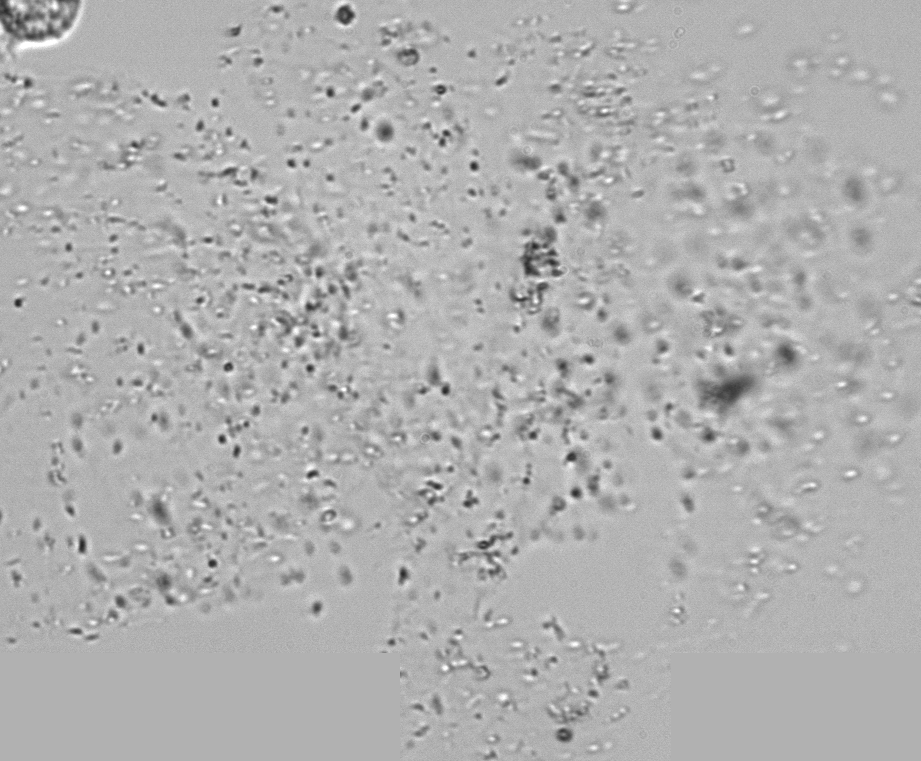
Label: Phaeocystis